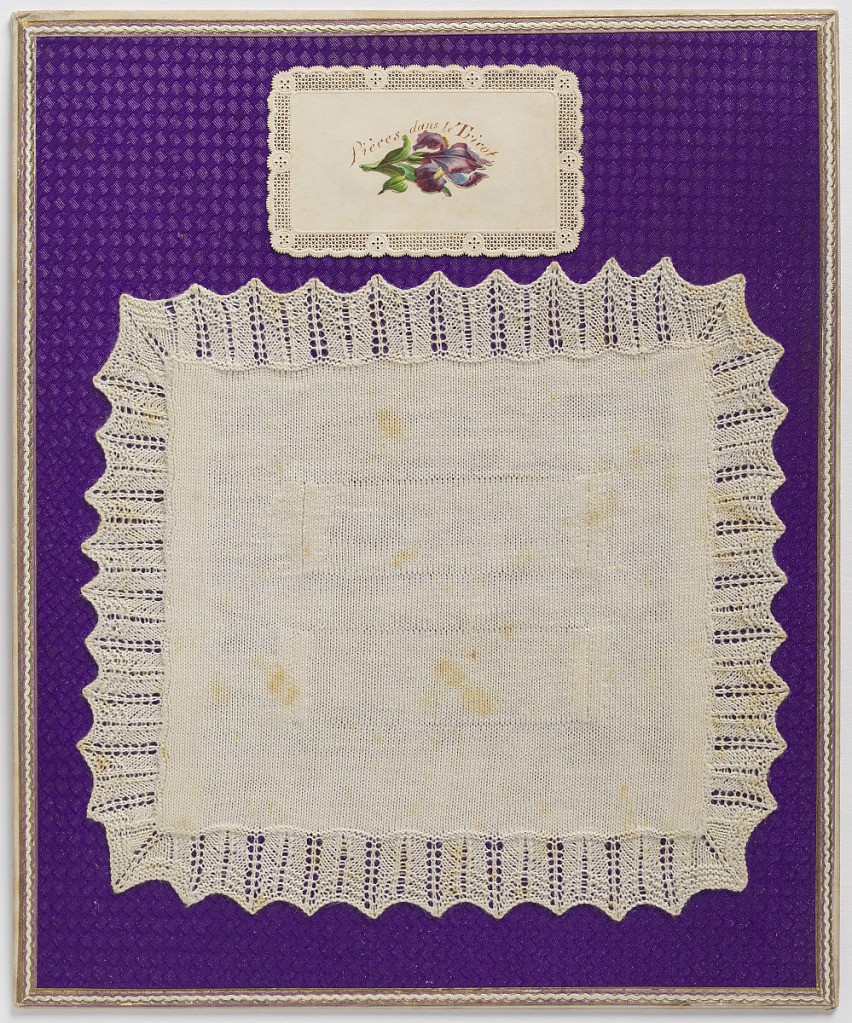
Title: Sewing sample
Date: late 19th century
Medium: Cotton
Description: Sample of plain white knitting with two oblong sections; center appears to be reknit. Knitted edge.